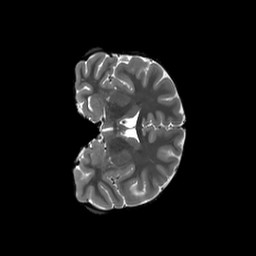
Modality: T2w
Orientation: coronal
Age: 22
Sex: female
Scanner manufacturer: siemens
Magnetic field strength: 3 T
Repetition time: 3.2 s
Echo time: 0.566 s